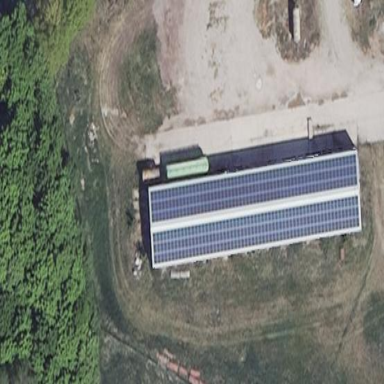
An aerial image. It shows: Gabled roof farm auxiliary building with grey roof. It houses small solar photovoltaic panel generator which produces electricity.